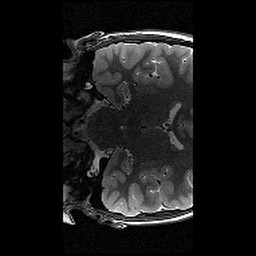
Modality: T2w
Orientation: coronal
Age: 10
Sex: male
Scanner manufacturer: siemens
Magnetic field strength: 3 T
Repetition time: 9.23 s
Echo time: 0.067 s